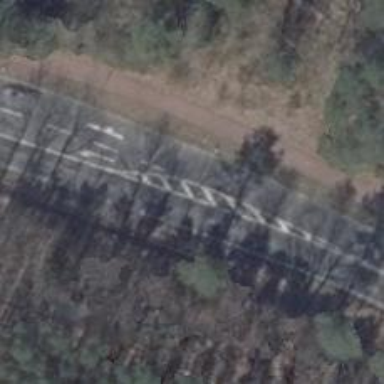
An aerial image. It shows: Secondary road with asphalt surface.